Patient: sex M, age 48
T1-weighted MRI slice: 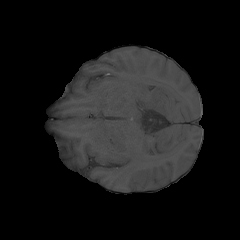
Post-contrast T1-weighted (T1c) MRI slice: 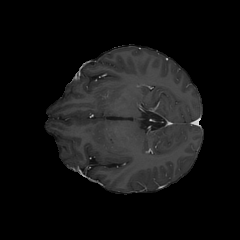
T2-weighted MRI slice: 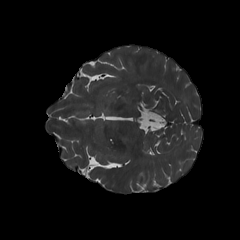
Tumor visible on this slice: no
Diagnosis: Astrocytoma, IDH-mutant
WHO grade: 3